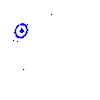
Particle: proton